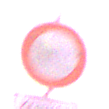
Verkehrszeichen: VerbotFahrzeugeAllerArt
Zusatzzeichen unten: BesondereFahrzeugeUndTransportgueter4
Umgebung: Outdoor, Urban
Tageszeit: SunriseSunset
Wetter: PartlyCloudy
Licht: Natural
Jahreszeit: NotSpecified
Kontrast: MediumContrast